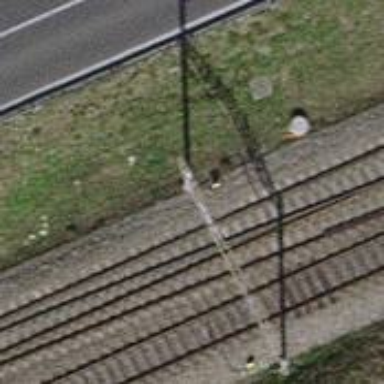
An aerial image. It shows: Power pole.